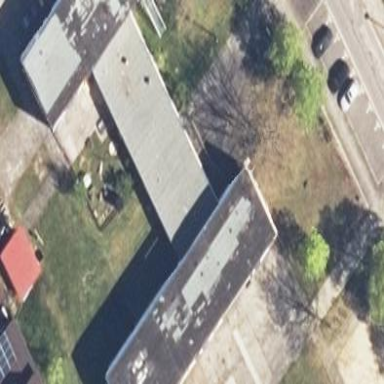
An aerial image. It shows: Kindergarten building.